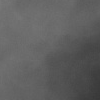
Atmospheric dust classification: dusty